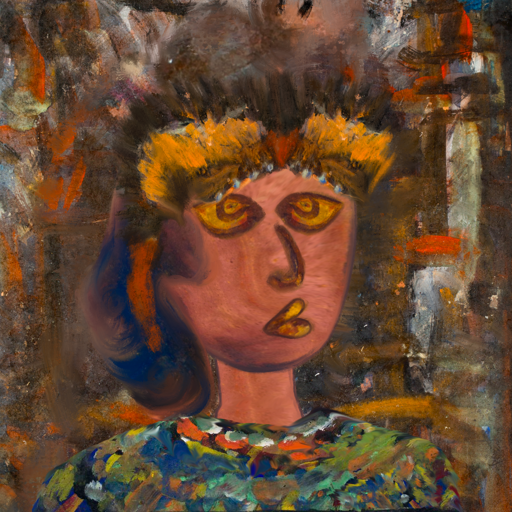
Background: GypsyQueen, Head And Neck Side: Mother_And_Son_Mother, Face Side: Comrade, Bust: An_Impression, Hair Side: Mother_And_Son_Son, Head Accessory: Gypsy_Queen, Second Necklace: Blank, Necklace: Blank, Baby: Blank